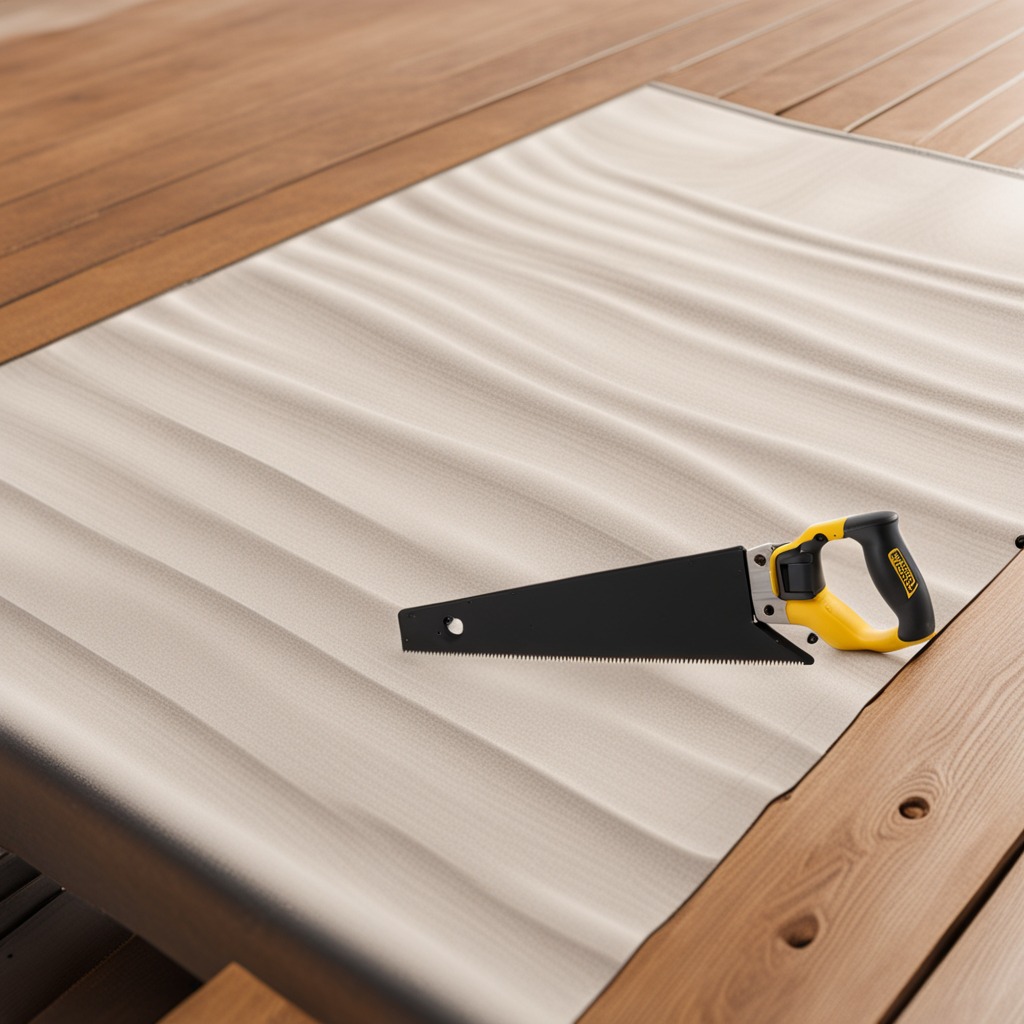
A metal saw is lying on a wooden table in an outdoor workshop.